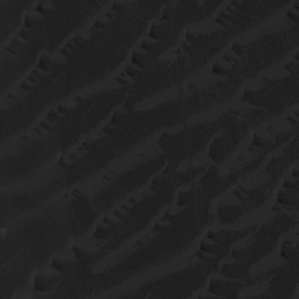
Label: non_frost